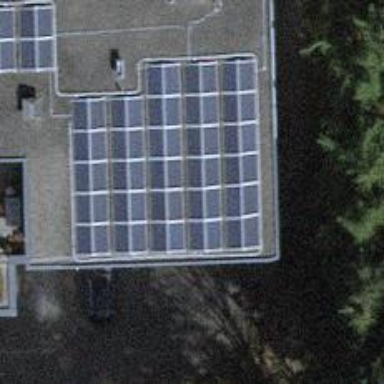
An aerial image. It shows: Solar power generator.